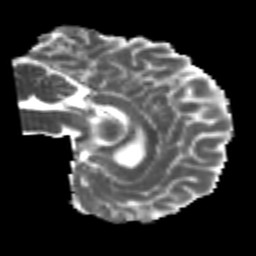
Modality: MD
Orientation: sagittal
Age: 20
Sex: male
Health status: healthy
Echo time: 0.074 s